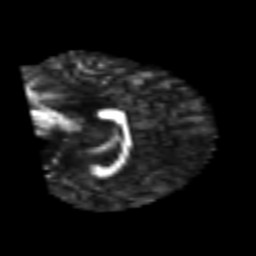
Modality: FA
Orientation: sagittal
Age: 25
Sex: male
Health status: healthy